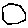
Label: hexagon